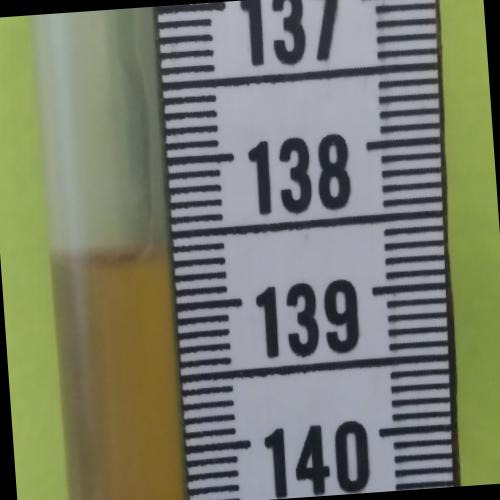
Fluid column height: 138.6 cm